Question: I need to show 'UIKeyboard' with done button on top right corner ..please look into attached image..any help would be appreciated.

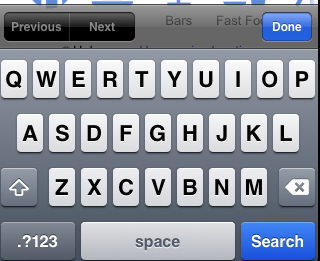
Answer: This might help you. please check it out <URL>